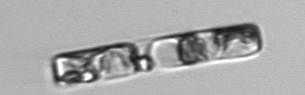
Label: Guinardia_delicatula_TAG_internal_parasite